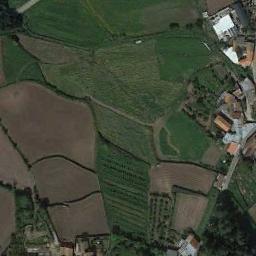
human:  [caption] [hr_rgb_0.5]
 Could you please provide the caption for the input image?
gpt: There is a straight path between the terraces .

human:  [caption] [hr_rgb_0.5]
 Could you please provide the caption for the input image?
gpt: Many irregularly shaped brown and green mixed farm fields with several paths and many buildings .

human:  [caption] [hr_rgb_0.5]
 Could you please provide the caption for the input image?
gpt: The bare and green terrace is next to some houses and trees .

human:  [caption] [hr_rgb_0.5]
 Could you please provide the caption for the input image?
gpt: There are many buildings of different shapes beside the terraces .

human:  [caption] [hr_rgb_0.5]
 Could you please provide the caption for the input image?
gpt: There are some buildings beside the terraces .